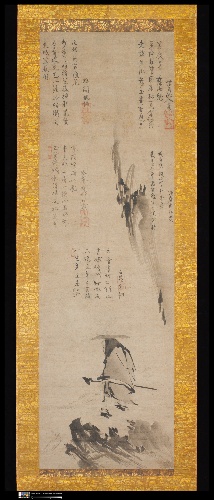
Title: 瑞巖龍惺・竹香全悟・九淵龍賝・南江宗沅・ 翺之慧鳳賛　東坡笠屐図|Su Shi (Dongpo) in a Bamboo Hat and Clogs
Artist: Kyūen Ryūchin|Kōshi Ehō|Nankō Sōgen|Zuigan Ryūsei|Chikkō Zengo
Artist bio: Japanese, died 1498|Japanese, 1414–ca.1465|Japanese, 1378–1463|Japanese, 1384–1460|Japanese, died after 1464
Date: before 1460
Object type: Hanging scroll
Classification: Paintings
Medium: Hanging scroll; ink on paper
Culture: Japan
Period: Muromachi period (1392–1573)
Dimensions: Image: 42 3/4 x 13 1/8 in. (108.6 x 33.3 cm)
Overall with mounting: 74 1/2 x 17 5/8 in. (189.2 x 44.8 cm)
Overall with rollers: 74 1/2 x 17 5/8 x 19 3/4 in. (189.2 x 44.8 x 50.2 cm)
Department: Asian Art
Credit line: The Harry G. C. Packard Collection of Asian Art, Gift of Harry G. C. Packard, and Purchase, Fletcher, Rogers, Harris Brisbane Dick, and Louis V. Bell Funds, Joseph Pulitzer Bequest, and The Annenberg Fund Inc. Gift, 1975
Accession year: 1975
Repository: Metropolitan Museum of Art, New York, NY
Tags: Men